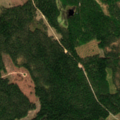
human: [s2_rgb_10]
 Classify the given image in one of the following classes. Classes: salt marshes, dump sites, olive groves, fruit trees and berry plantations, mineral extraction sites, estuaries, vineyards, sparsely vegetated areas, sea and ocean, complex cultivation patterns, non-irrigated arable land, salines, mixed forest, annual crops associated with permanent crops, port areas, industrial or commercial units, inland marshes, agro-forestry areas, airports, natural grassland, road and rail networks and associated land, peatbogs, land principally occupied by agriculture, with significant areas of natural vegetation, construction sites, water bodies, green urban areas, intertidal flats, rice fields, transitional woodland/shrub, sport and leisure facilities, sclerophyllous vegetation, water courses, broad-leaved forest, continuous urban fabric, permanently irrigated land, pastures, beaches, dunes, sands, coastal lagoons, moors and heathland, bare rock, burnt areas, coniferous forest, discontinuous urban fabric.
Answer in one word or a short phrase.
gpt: coniferous forest, mixed forest, transitional woodland/shrub